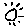
Label: sun